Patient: sex F, age 33
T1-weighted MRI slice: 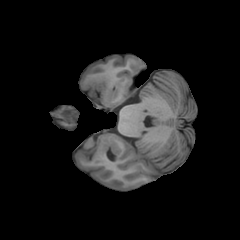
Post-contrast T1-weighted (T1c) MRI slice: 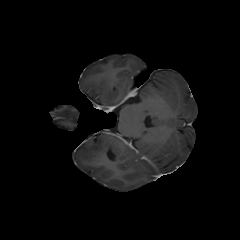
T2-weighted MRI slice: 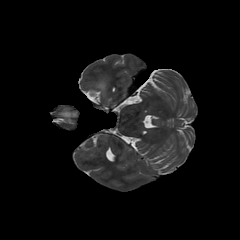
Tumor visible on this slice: yes
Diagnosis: Astrocytoma, IDH-mutant
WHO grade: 4